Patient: sex M, age 52
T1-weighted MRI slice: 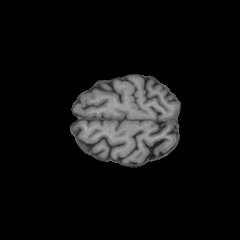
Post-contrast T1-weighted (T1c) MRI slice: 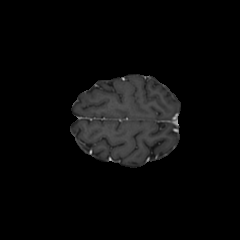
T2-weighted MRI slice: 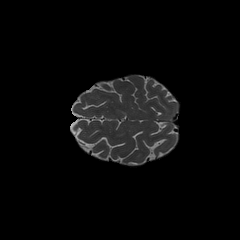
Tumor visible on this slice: no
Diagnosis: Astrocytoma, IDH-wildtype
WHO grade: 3